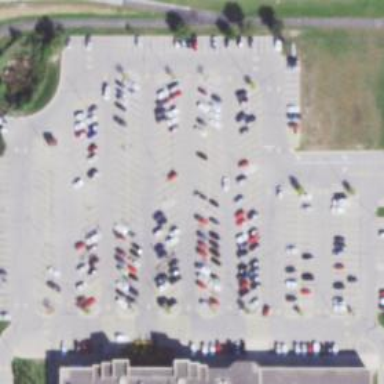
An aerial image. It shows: Customer parking area with surface designation.